Current action and preconditions to check: trajectory_clear

Your task: For each precondition in the list above, predict whether it will hold at this action.

Consider the current scene as observed from the mobile robot's camera, and analyze the predicted future states of all dynamic agents (e.g., people, animals, vehicles, or any moving entities) within the NEXT SECOND.

IMPORTANT: Only answer "very likely" if you are absolutely certain—based on strong, clear evidence—that a dynamic agent will violate the precondition in the predicted future state. Do NOT answer "very likely" for unlikely, ambiguous, or low-probability risks.

Ask yourself for each precondition: Is there a high probability, with clear and convincing evidence, that the predicted future states of any dynamic agent will interfere with the predicted future state of the currently executing action within the NEXT SECOND, causing that precondition to fail?

Assess the risk level based on these predictions. Use "likely" or "very likely" if motions create a clear risk of interference.

Use "neutral" or "improbable" if agents are nearby but their predicted paths are clearly diverging or non-conflicting.

Failure Risk Categories: "very improbable", "improbable", "neutral", "likely", "very likely"

Answer Format: Output ONLY the probability_of_failure value from these categories: "very improbable", "improbable", "neutral", "likely", "very likely"

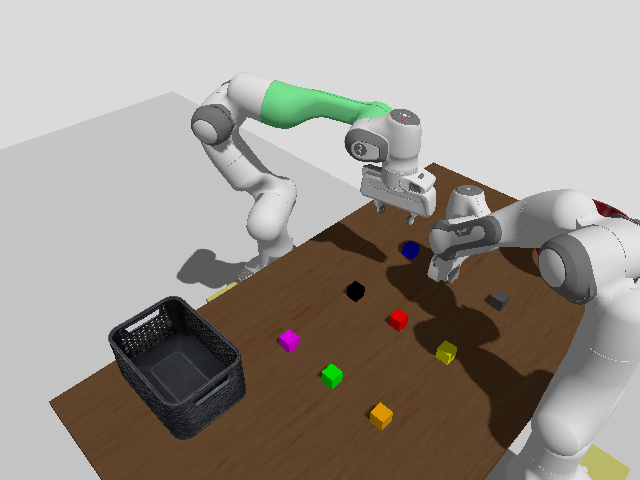

Answer: likely